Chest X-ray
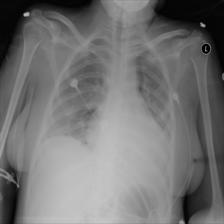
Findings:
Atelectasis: negative
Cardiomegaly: negative
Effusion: negative
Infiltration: negative
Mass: negative
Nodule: negative
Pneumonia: negative
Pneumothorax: negative
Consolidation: negative
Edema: positive
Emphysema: negative
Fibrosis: negative
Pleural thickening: positive
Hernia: negative